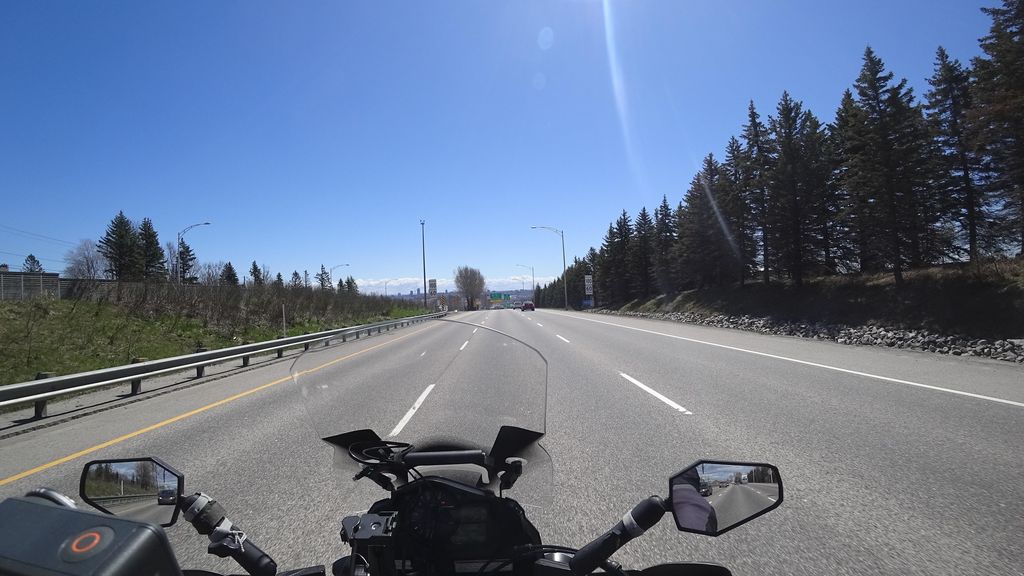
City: quebec_city